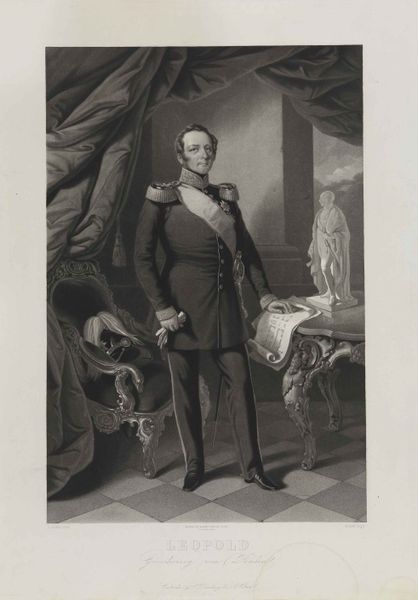
Titel: Leopold, Großherzopg von Baden (1790-1852)
Künstler: René Rollet
Standort: Karlsruhe
Institution: Staatliche Kunsthalle Karlsruhe
Schlagwörter: gemälde, hand, himmel, körper, mann, schatten, weiß, wolken, fenster, haar, handschuh, handschuhe, hintergrund, hut, nase, raum, schwarz, stirn, stuhl, säule, tisch, zimmer, blick, tuch, wolke, karo, muster, schachbrett, schachbrettmuster, alt, jacke, wand, augen, band, barock, federn, gesicht, historie, kragen, mensch, stehen, bildnis, portrait, porträt, tischbein, vorhang, boden, figur, pose, sessel, standfigur, stehend, vater, blatt, kinn, skulptur, statue, federbusch, schärpe, schrift, papier, papiere, man, fußboden, haltung, grafik, graphik, kaiser, könig, vorhänge, brauen, büste, tischchen, plastik, foto, fotografie, stolz, zettel, tischbeine, druck, druckgraphik, radierung, stich, fliesen, illustration, schwarzweiß, säbel, uniform, soldat, backenbart, epauletten, napoleon, degen, helm, offizier, orden, scherpe, schulterklappen, stehkragen, herrscher, kacheln, vertrag, ganzkörper, fürst, gravur, rolle, fauteuil, drappiert, karte, tressen, general, diagonale, baldachin, feldherr, plan, schriftrolle, ganzkörperporträt, macht, konsole, fließen, büro, vorhand, empire, reproduktion, sieger, dokument, standbild, federhelm, grundriss, bauplan, architekt, pläne, statur, leopold, amnn, buchillustration, oberhaupt, freimaurer, auszeichnung, erfahrung, entwruf, vorn, sthen, amtstracht, gekachelt, markgraf, en, 19. jahrhundert, 1800, 1700, großherzog, baupläne, 9. jahrhundert, skilptur, ehere, scheerpe, federbh, schabrettboden, enge uniform